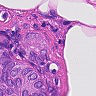
Metastatic tissue present: yes